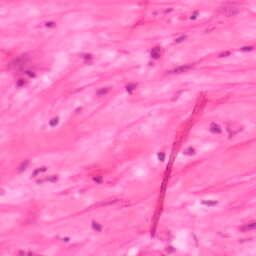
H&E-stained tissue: Colon